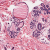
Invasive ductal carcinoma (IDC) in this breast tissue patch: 0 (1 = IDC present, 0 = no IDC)